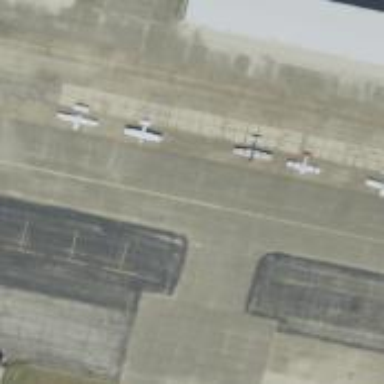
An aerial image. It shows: View of taxiway at the airport.